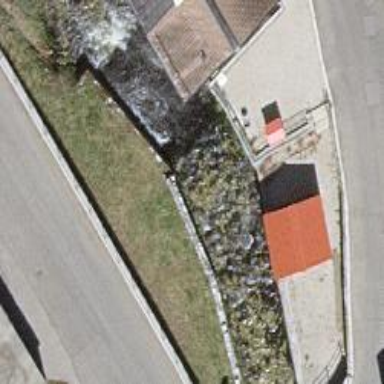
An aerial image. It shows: Retaining wall.